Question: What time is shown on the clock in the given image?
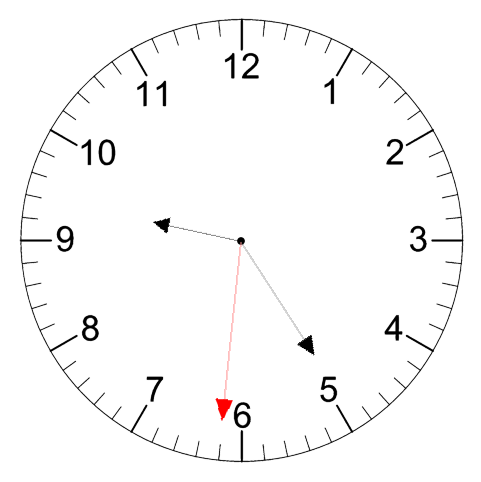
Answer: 09:24:31